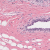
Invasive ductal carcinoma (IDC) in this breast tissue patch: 0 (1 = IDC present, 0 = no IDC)